Question: I'm trying to connect two view controller into a one controller. As you can see below picture, when "plus" item is tapped the screen came and it works well. However, the other segue doesn't work properly. With my first tapping to any row, it doesn't take me to the view but after first tapping it starts taking me to the view as I wanted. I couldn't figure out why it doesn't take me to when I firstly tap any row. Here is the 'didSelectRowAtIndexPath' code:
'''
- (void)tableView:(UITableView *)tableView didDeselectRowAtIndexPath:(NSIndexPath *)indexPath{
DovizDetailViewController *detail = [self.storyboard instantiateViewControllerWithIdentifier:@"detail"];
[self.navigationController pushViewController:detail animated:YES];
}
'''
Below is my storyboard. The problem is about with the above view and it's segue.

Hope you can help me.
Thanks!
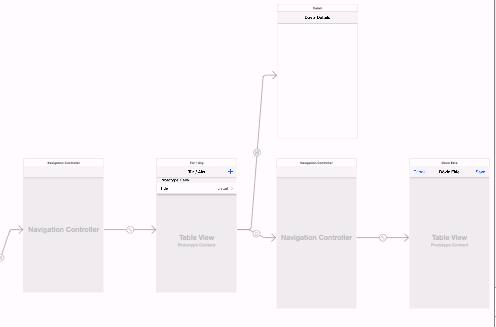
Answer: Change 'didDeselectRowAtIndexPath' to 'didSelectRowAtIndexPath'